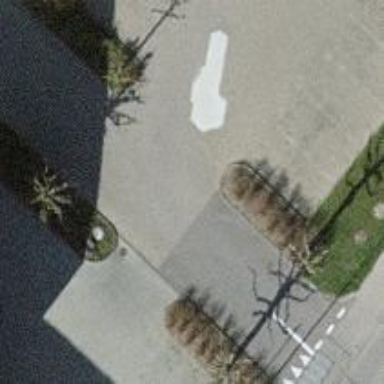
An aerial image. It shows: Parking aisle designated as service road.